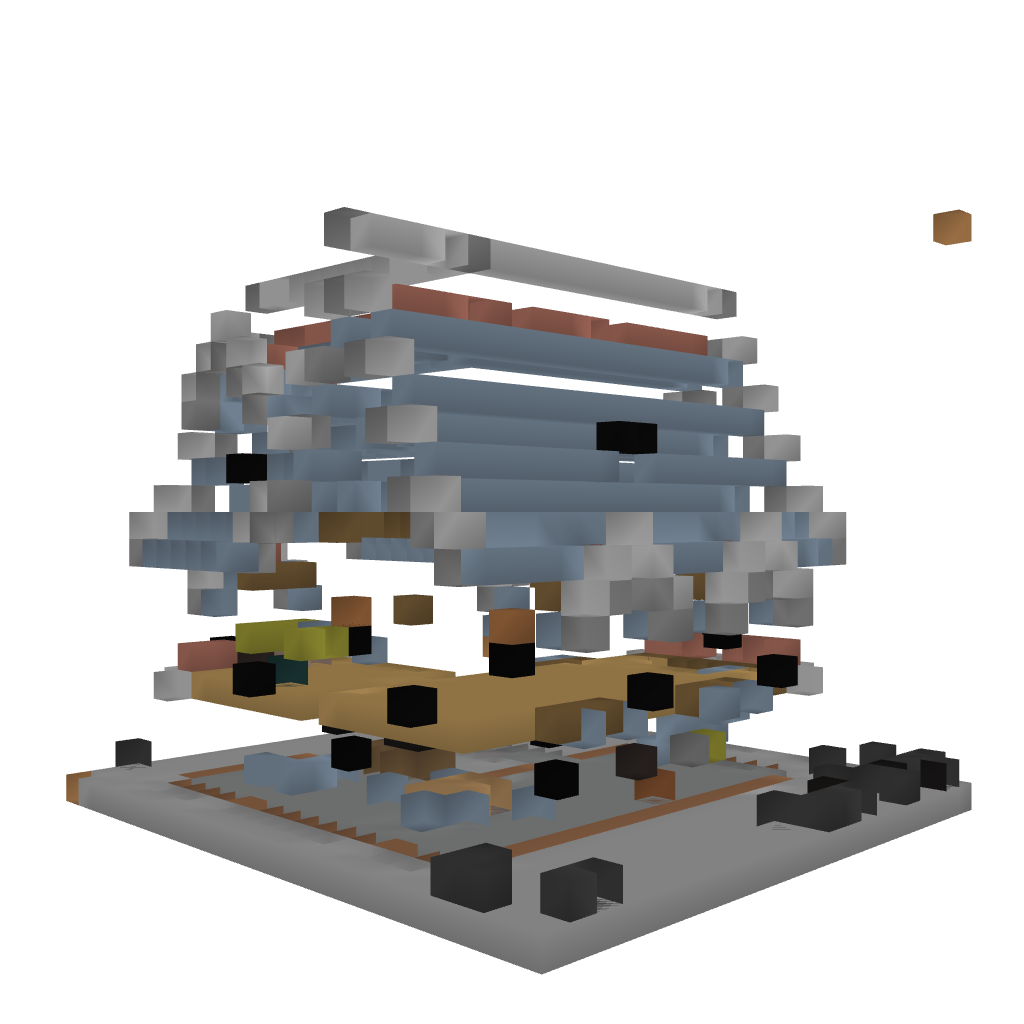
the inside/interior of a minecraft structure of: small house